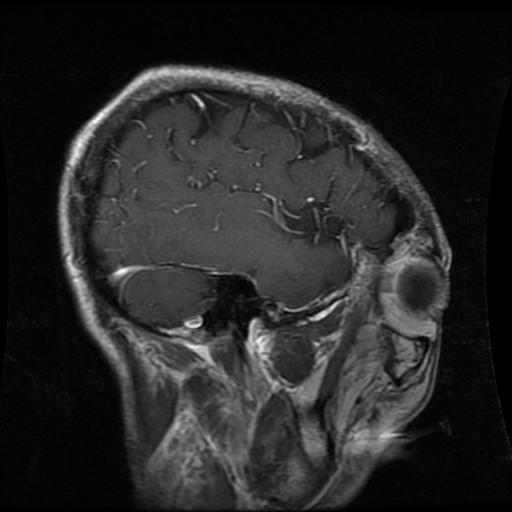
Label: glioma